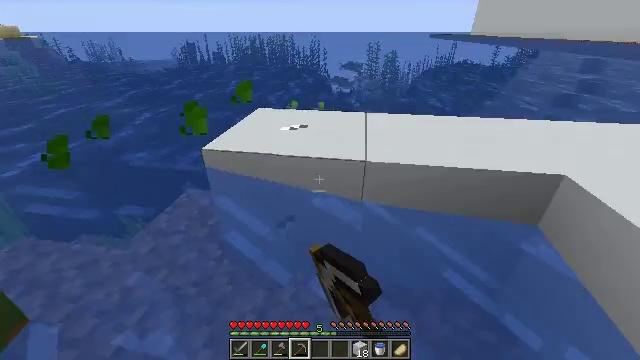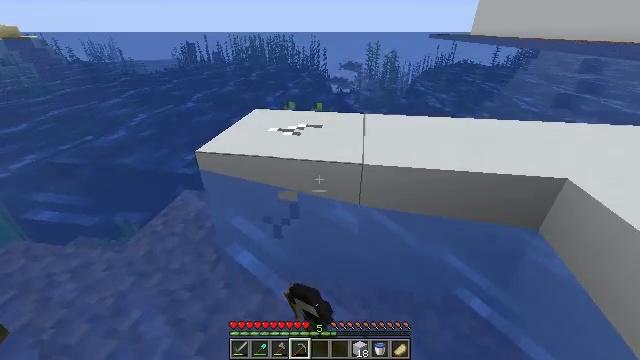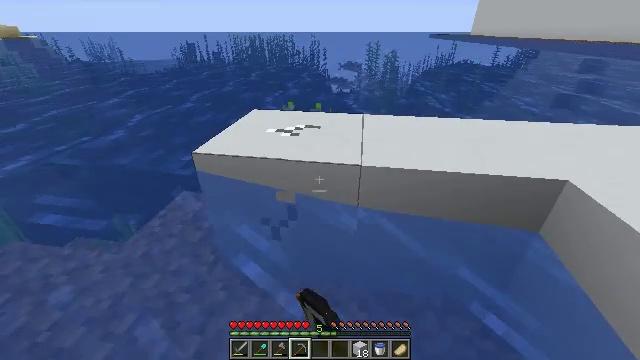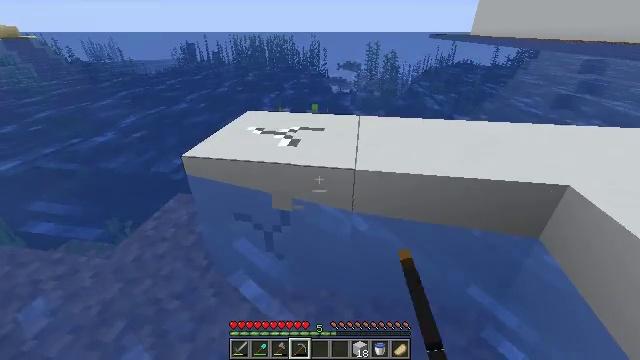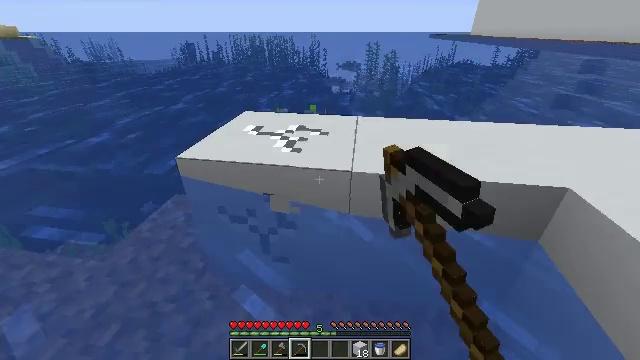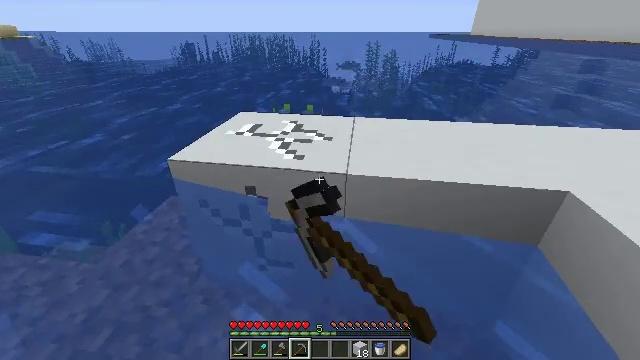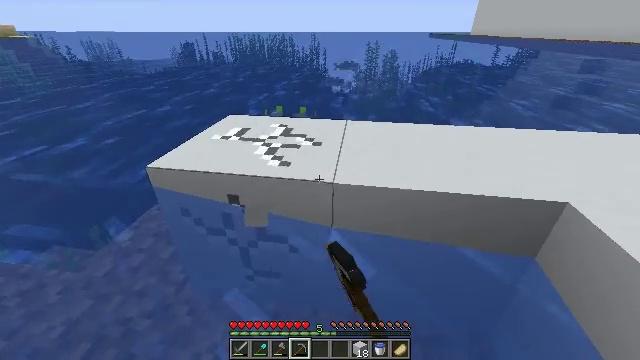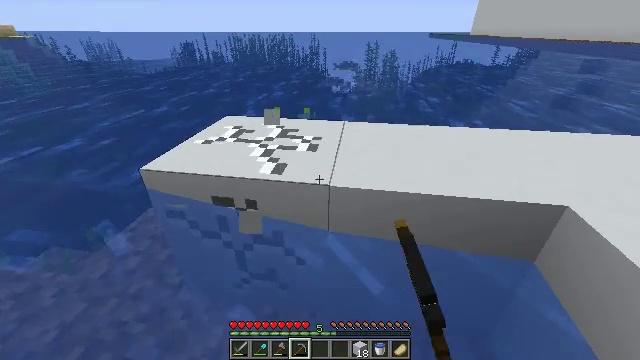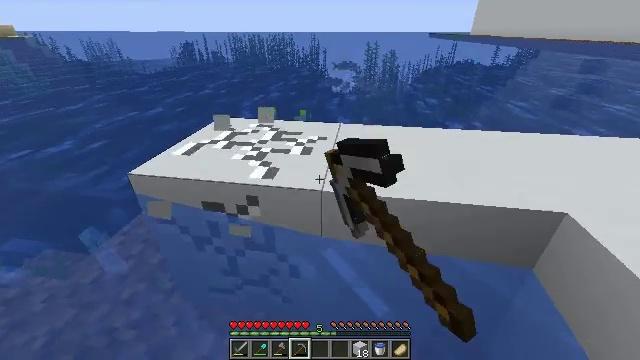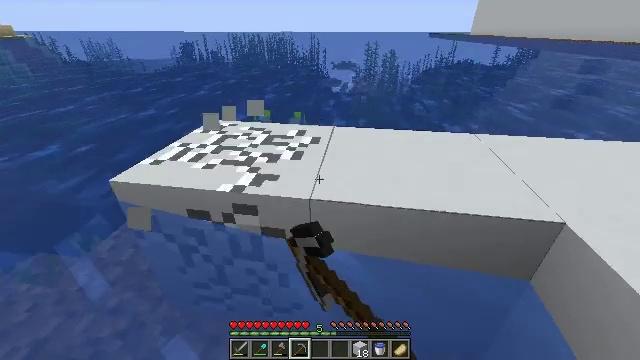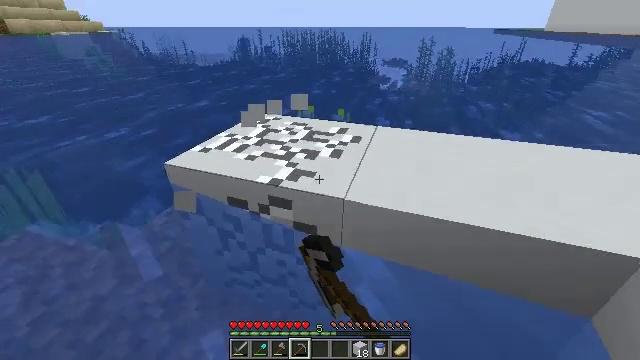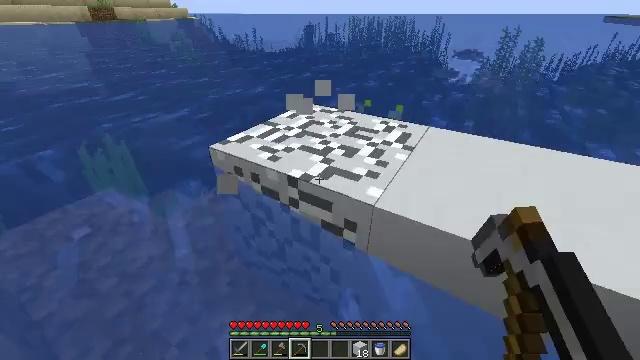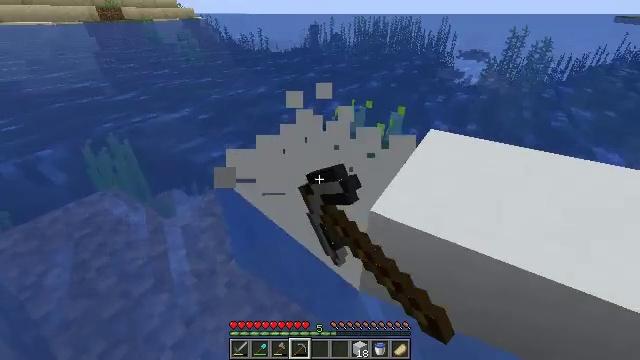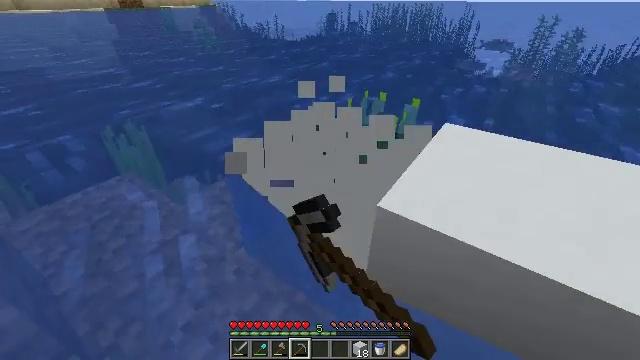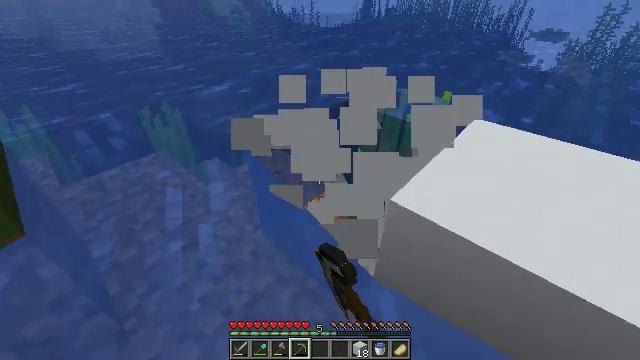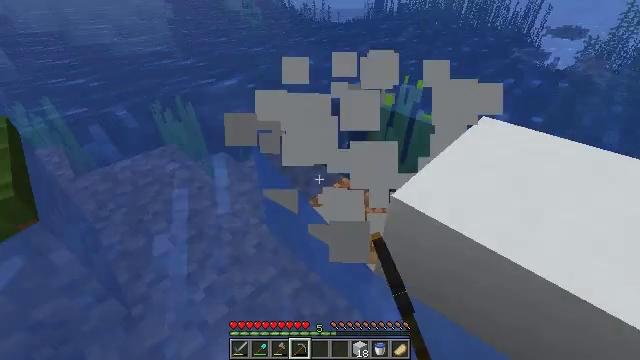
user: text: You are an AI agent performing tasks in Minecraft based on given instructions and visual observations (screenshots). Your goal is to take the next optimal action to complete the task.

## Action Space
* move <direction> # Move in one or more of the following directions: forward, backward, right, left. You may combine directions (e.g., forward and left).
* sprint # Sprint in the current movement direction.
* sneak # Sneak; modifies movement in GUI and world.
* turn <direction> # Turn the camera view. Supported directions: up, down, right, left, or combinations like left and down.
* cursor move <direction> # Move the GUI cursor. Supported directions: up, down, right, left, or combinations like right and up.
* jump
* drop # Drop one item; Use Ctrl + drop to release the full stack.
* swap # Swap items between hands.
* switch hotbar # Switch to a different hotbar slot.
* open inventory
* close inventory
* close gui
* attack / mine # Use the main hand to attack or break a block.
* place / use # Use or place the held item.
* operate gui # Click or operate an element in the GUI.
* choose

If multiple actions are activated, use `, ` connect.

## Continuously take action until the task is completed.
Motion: motion action
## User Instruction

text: Gather white concrete for building projects.
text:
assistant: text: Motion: move forward, attack / mine
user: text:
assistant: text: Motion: move forward, attack / mine
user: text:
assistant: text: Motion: move forward, attack / mine
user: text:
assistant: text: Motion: move forward, attack / mine
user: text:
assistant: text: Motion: move forward, attack / mine
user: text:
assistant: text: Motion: move forward, attack / mine
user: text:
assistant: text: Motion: move forward, attack / mine
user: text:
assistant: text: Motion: move forward, attack / mine
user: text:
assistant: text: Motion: move forward, attack / mine
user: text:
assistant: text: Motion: move forward, turn left, attack / mine
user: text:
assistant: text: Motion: move forward, turn left and down, attack / mine
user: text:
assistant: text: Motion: move forward, turn left, attack / mine
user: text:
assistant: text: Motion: turn left and down, attack / mine
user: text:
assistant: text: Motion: turn left and down, attack / mine
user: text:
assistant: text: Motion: turn left, attack / mine
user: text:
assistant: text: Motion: attack / mine
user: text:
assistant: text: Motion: turn right and down, attack / mine
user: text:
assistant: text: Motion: turn right and down, attack / mine
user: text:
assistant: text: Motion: turn right and down, attack / mine
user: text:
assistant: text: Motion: attack / mine
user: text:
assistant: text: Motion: attack / mine
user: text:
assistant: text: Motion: attack / mine
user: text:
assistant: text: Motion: attack / mine
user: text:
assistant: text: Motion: turn left and up, attack / mine
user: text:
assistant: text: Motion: turn left and up, attack / mine
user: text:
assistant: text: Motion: turn left and up, attack / mine
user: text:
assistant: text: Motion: turn left, attack / mine
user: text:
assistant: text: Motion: move forward, attack / mine
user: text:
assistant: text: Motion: move forward, attack / mine
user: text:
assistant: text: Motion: move forward, attack / mine